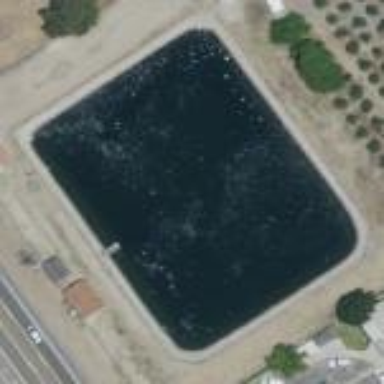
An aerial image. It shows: Reservoir of water at wastewater plant.